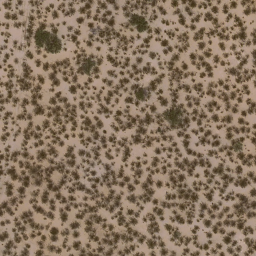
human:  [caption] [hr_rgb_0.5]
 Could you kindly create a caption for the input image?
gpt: Lots of plants scattered in the loess ground. .

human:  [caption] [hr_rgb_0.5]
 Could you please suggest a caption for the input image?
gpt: Lots of plants scattered on the ground. .

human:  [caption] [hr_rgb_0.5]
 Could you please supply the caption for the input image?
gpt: This is a chaparral .

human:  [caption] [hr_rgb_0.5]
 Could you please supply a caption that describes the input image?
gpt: There are some grey plants scattered on the ground .

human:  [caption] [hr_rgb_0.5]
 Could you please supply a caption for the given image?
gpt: Some grey plants are scattered in the loess ground .